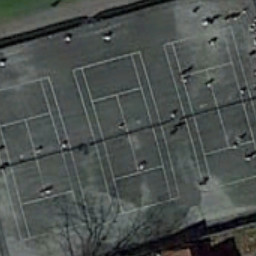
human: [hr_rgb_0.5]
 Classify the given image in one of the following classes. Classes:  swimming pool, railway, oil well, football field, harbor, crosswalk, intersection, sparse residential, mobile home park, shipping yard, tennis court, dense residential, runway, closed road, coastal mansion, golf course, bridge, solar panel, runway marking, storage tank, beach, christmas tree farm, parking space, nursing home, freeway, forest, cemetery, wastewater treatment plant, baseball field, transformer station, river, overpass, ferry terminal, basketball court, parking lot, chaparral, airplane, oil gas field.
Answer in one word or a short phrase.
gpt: tennis court